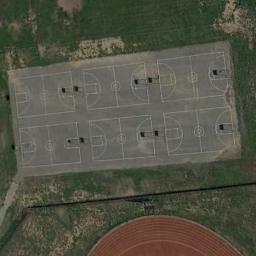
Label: basketball_court